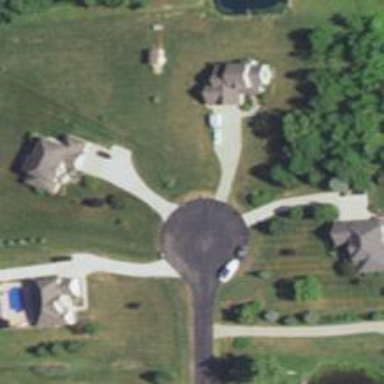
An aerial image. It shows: Turning circle on the road.